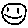
Label: smiley face